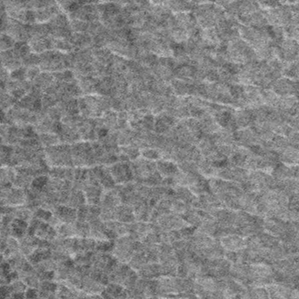
Label: frost